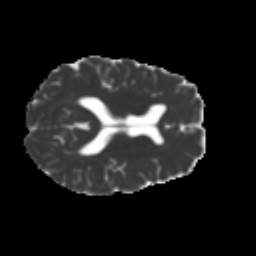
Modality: MD
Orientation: axial
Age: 29
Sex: female
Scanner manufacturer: ge
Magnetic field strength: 3 T
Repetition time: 7.8 s
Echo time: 0.0606 s